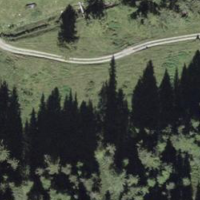
EUNIS habitat code: 26
Species observed at this site:
Plantago media